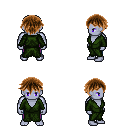
a pixel art fantasy rpg character, male body template, dark elf, purple skin, green robe, magenta pants, brown short bangs hairstyle, four views (front, back, left, right), 2x2 character sprite sheet, small pixel art, hard edges, no anti-aliasing